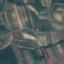
Land use / land cover: PermanentCrop